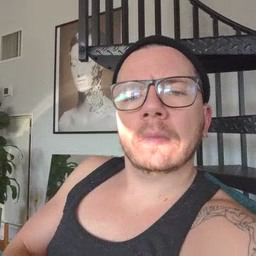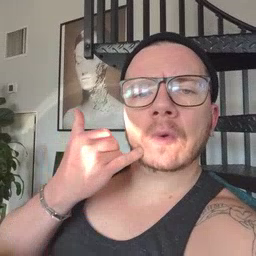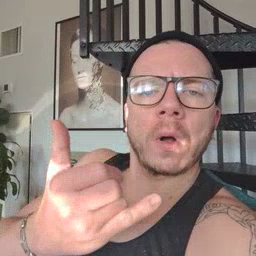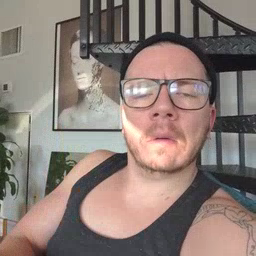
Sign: callonphone